Field crop: tomato
Growth stage: 1
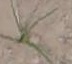
Species: cyperus